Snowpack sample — Buffalo Mountain, Silverthorne, Colorado, USA (1/25/25, 10:11 AM MST)
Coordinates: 39.6222, -106.1139
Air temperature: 22 °F
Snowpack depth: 110 cm
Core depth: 40 cm
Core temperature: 46.4 °F
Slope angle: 12°, slope face: 102°
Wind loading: high
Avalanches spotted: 0
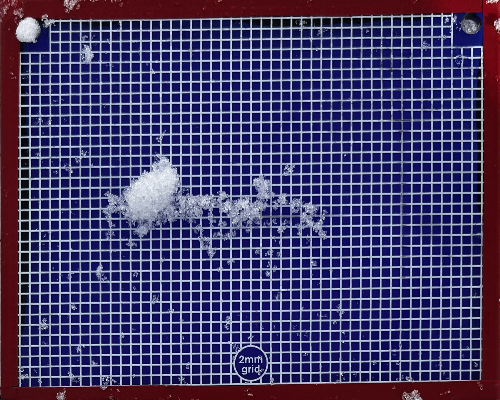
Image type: profile
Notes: No avalanches nearby, collected on the outskirts of a fire break 15 meters from the treeline, on way to Buffalo and Red Mountain